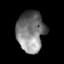
Tissue: skin
Cell type: Epithelial cells
Senescence score: 0.2712
Nuclear area (px): 1100
Mean DAPI intensity: 123.879